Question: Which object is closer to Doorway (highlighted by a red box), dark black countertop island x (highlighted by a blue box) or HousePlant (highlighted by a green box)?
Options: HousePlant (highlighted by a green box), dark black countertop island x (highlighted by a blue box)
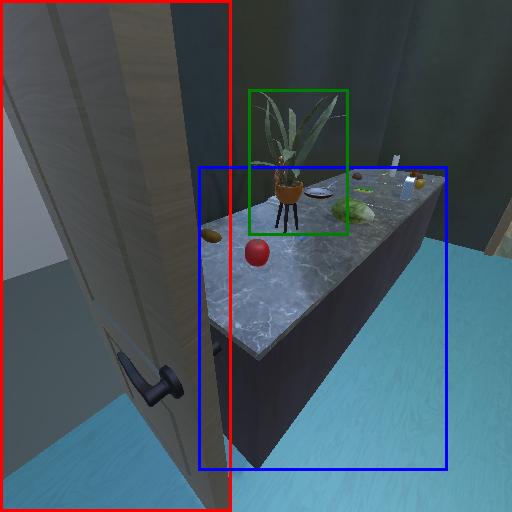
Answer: HousePlant (highlighted by a green box)